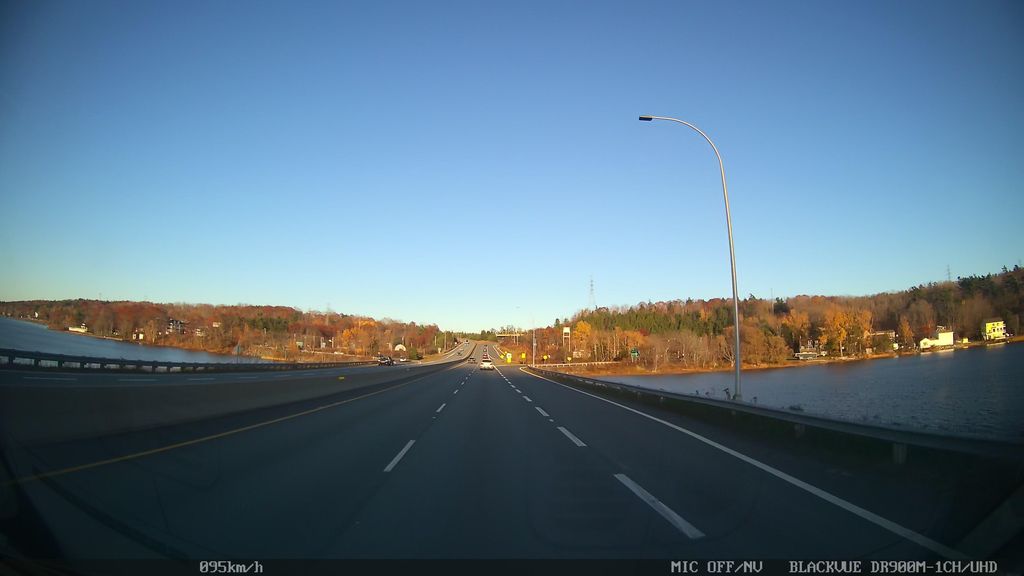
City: halifax